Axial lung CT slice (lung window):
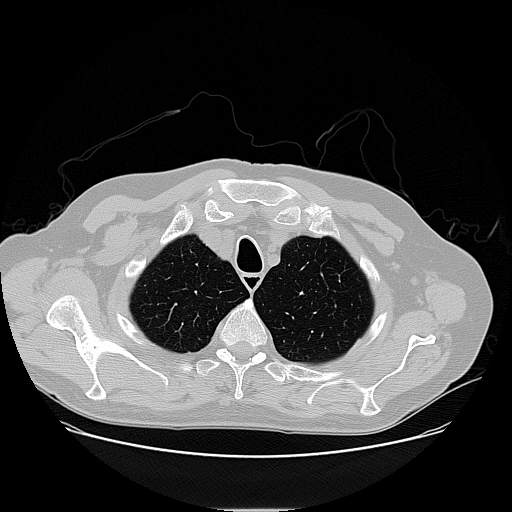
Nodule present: no